Question:
I am new to C# & WinForm, I searched the internet but count not find the the solution I was looking for. It will be very good if someone please help me.
Here is my problem-
---
I have created a Form like the above image. There are 3 panels-
1. Input Panel (It actually holds some Buttons)
2. To Drag Panel (User will drag Button from "Input panel" to this panel)
3. Output Panel (It will tell the name of the Button from the "To Drag Panel") If user Drag multiple Button then the Output Panel also show multiple names.
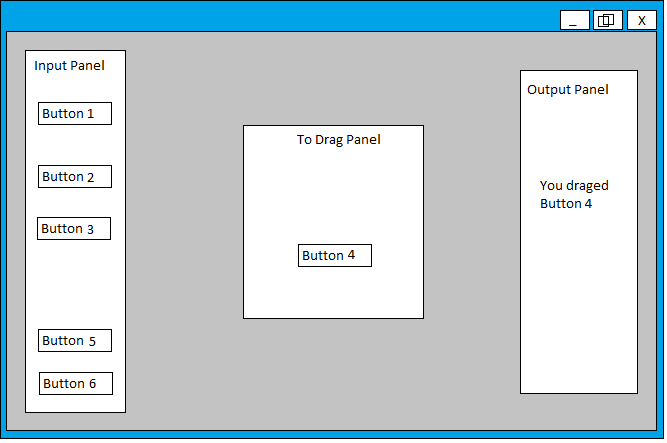
Answer: Try something like:
'''
private void UpdateLabel()
{
label1.Text = "";
foreach (Control c in DragPanel.Controls) //Going through all controls in the panel
{
if (c.GetType().Name == "Button") // Checking whether the control is a Button
label1.Text += Environment.NewLine+ ((Button)c).Text; //Updating the label
}
}
'''
Call the function 'UpdateLabel()' when a button has been dragged to the panel.
This code will select all controls in DragPanel, and if it is a Button, it will take the value of 'Text' property and append to the label in a new line.
You can replace 'Button' with the control name you want (ex: 'TextBox').
'''
foreach (Control c in DragPanel.Controls)
{
if (c.GetType().Name == "TextBox")
{
label1.Text += Environment.NewLine + ((TextBox)c).Text;
}
}
'''
If you want to get all controls in the panel, then you can do:
'''
foreach (Control c in DragPanel.Controls)
{
label1.Text += Environment.NewLine + c.Text;
}
'''